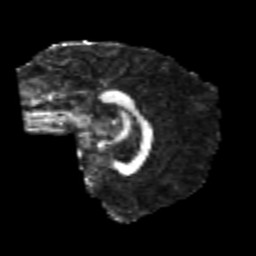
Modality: FA
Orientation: sagittal
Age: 24
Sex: female
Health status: healthy
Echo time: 0.074 s